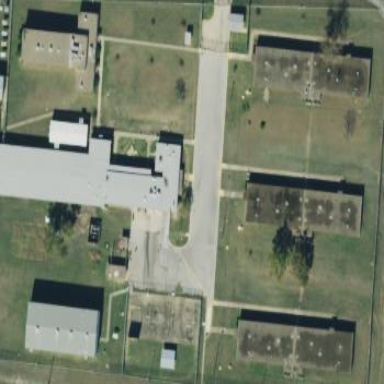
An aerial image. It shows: Prison surrounded by fence.